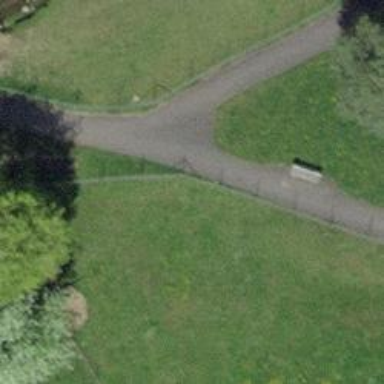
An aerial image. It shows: Bench for seating.